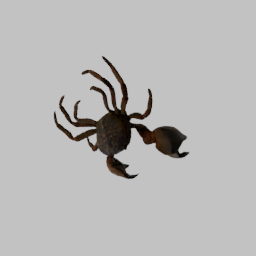
Label: animals